Question: In the picture, a part of my Simulink model is shown.

It works like this:
- 'Data' is what is sent from . When I start the
simulation, if there is data sent, 'Data' has the value of it. When
there is not any data sent, 'Data' sends 0 as output. - 'Status' is 1 when there is data on and 0 when there is
not any data sent.- What I want it to do is: "If there is any data in , give
'y' the value of sent data. If there is no data sent keep, 'y' as the
previous value".
So I added my own User Defined Function
'''
function y = fcn(u,x)
if (x == 0)
y = y;
else
y = u;
end
end
'''
But this gives me the error says 'y' is not defined.
How can I achieve this simple solution wiht or without any user defined function? Can somebody, please, figure it out? Thanks in advance.
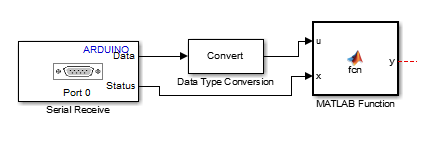
Answer: Instead of writing this function, I would use an enabled subsystem with the default settings from the library (no block in it). When enable is zero, the output is held.